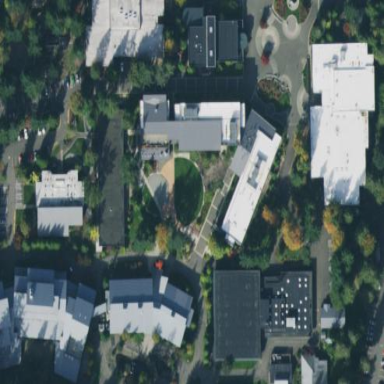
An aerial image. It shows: College building.